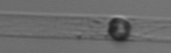
Label: Dactyliosolen_blavyanus